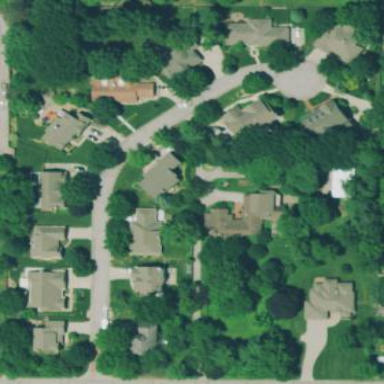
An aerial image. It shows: This residential area consists of single-family homes.